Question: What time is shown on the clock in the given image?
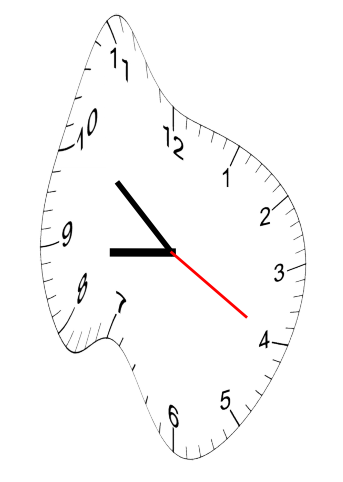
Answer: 08:51:20